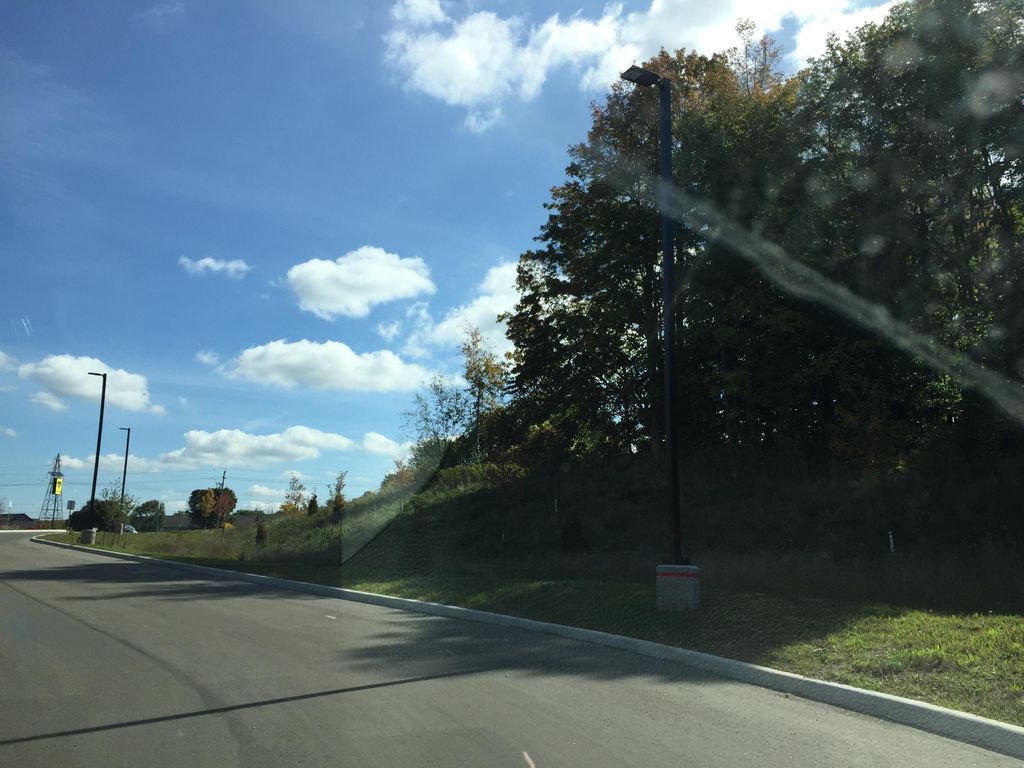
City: kitchener-waterloo